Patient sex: F
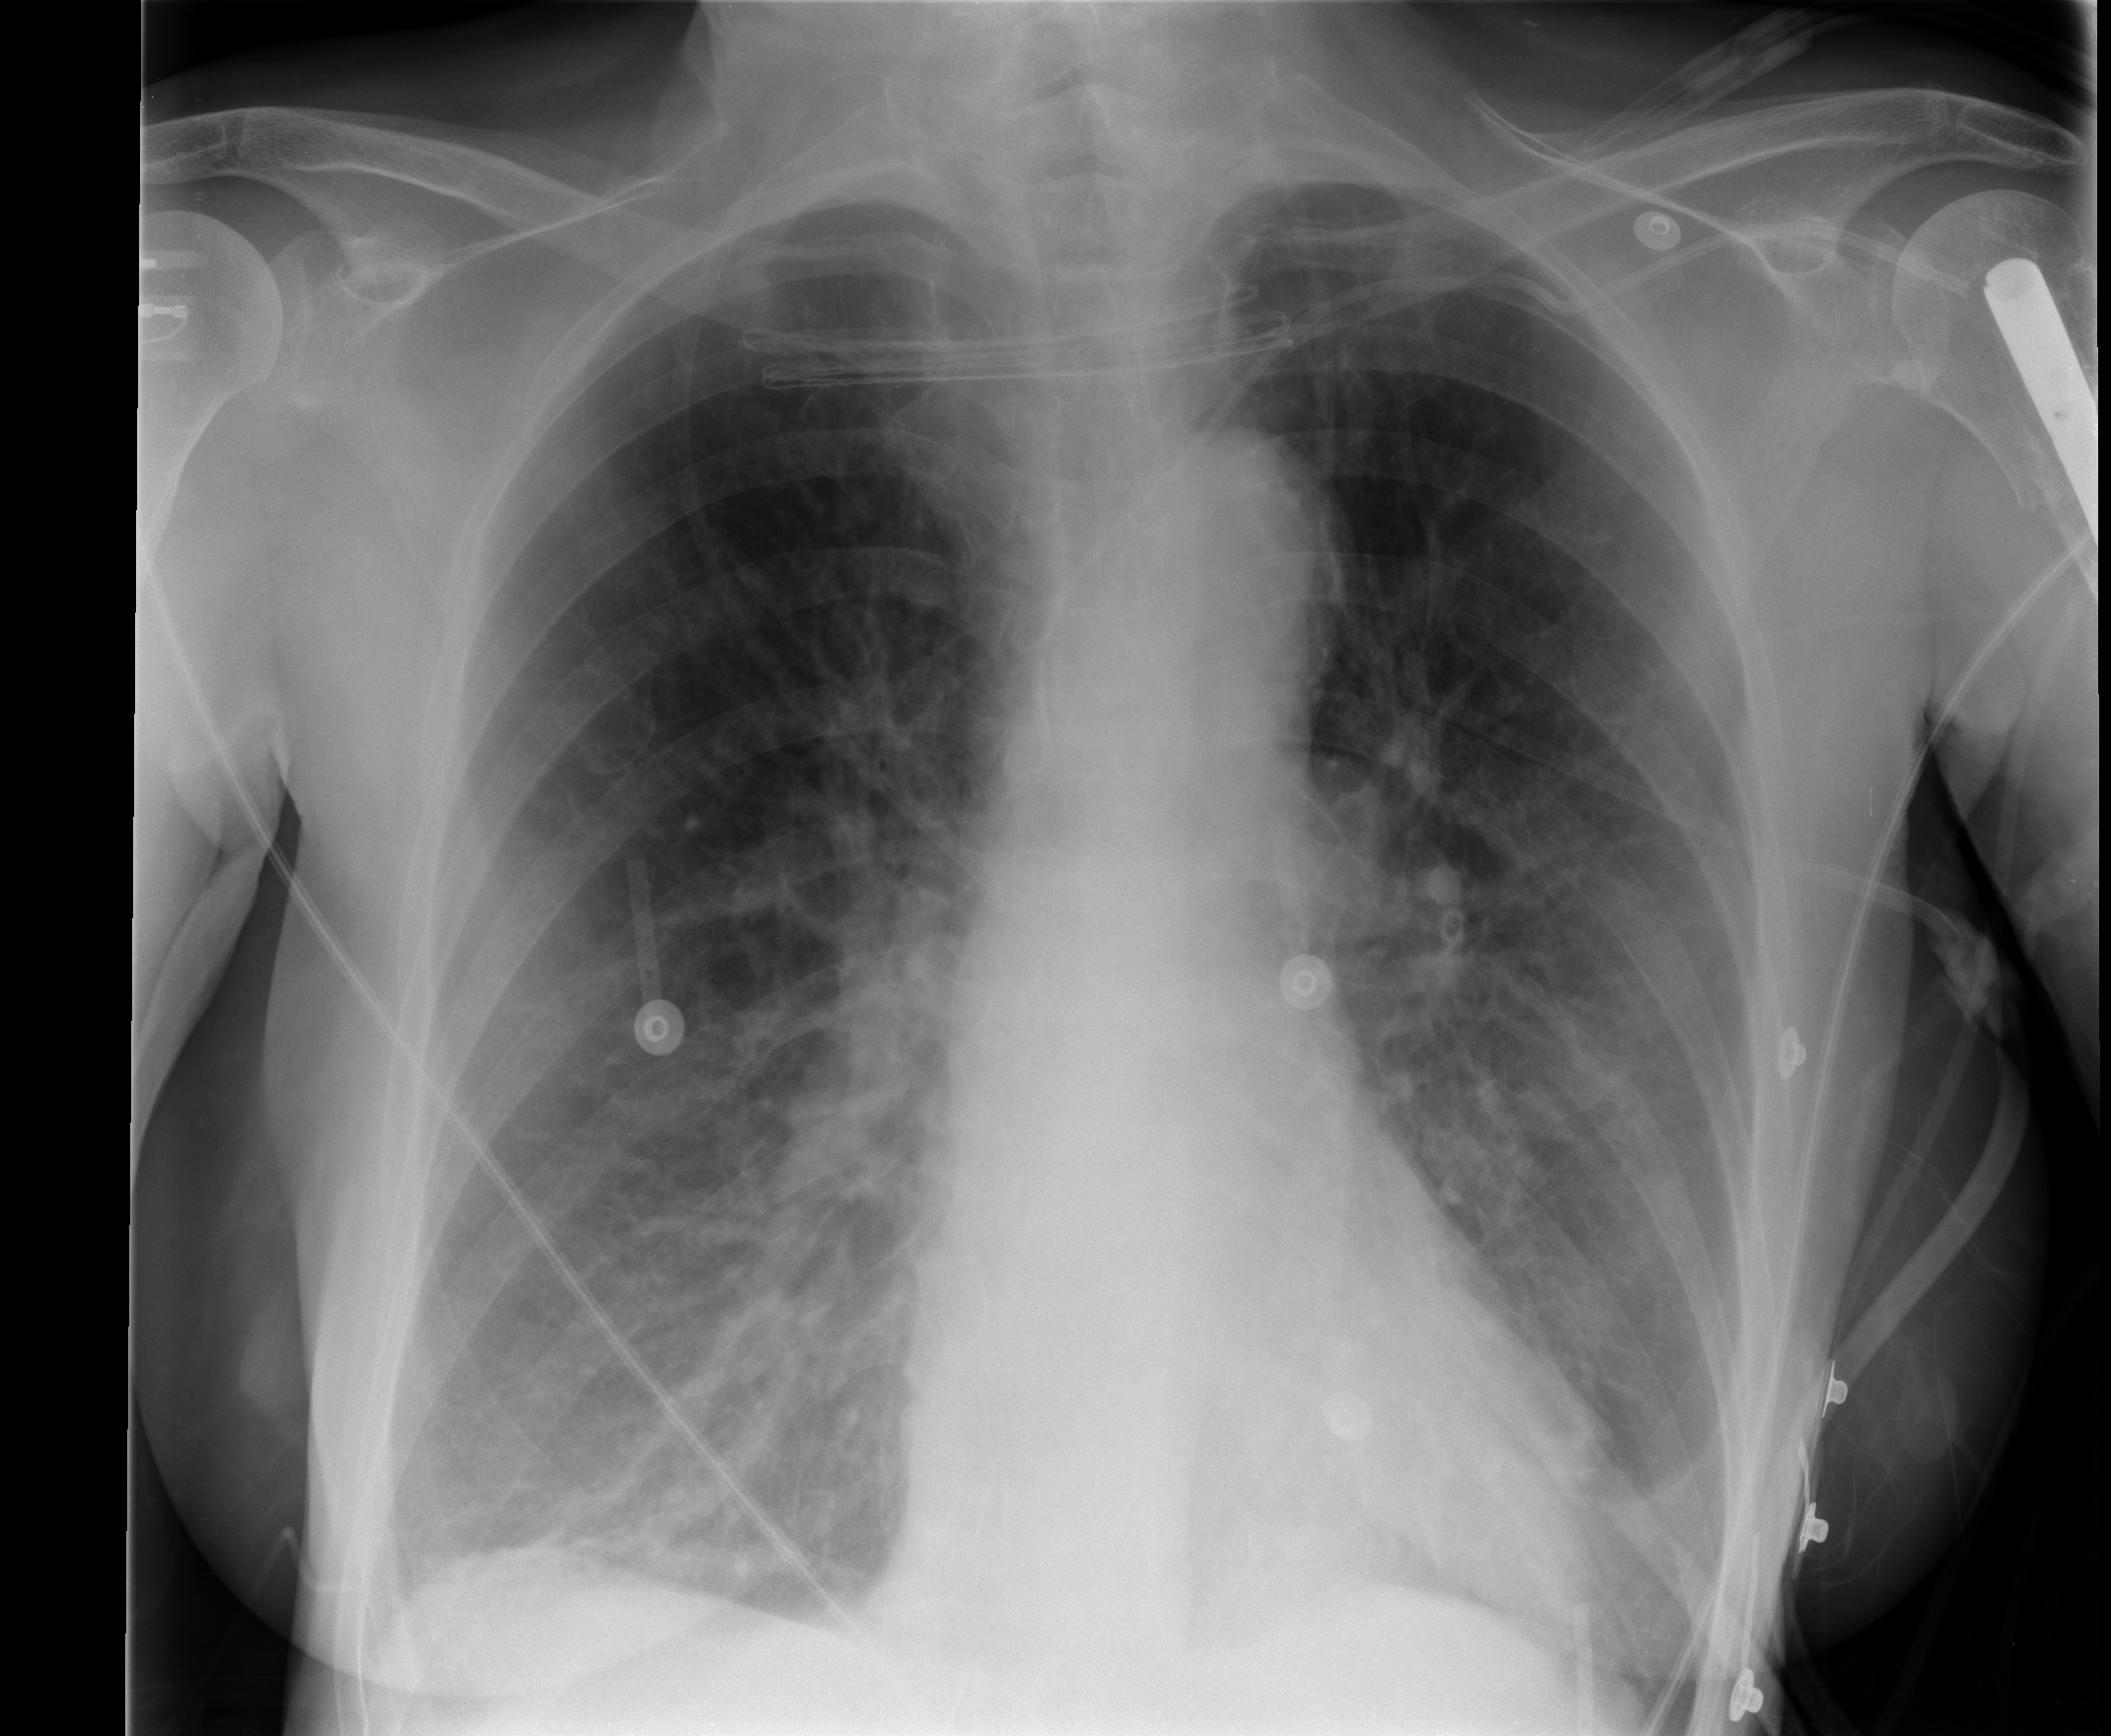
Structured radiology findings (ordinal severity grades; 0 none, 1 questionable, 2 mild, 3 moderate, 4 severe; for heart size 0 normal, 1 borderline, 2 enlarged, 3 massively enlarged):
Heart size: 0
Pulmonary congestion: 0
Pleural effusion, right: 0
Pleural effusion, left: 0
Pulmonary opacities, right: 0
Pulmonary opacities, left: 0
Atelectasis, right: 1
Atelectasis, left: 0